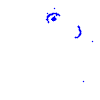
Particle: pion